Field crop: maize
Growth stage: 2
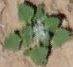
Species: chenopodium